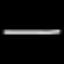
Label: line